Interaction volume radius: 5 \u00c5
Interaction volume height: 20 \u00c5
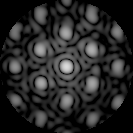
Disorder parameter: 0.3224